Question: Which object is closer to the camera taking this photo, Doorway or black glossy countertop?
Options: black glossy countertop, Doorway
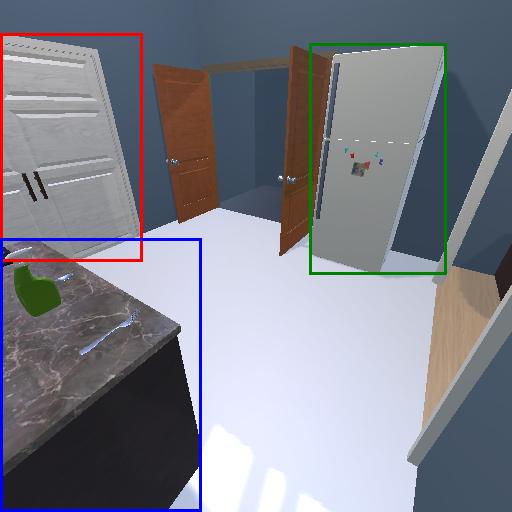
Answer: black glossy countertop